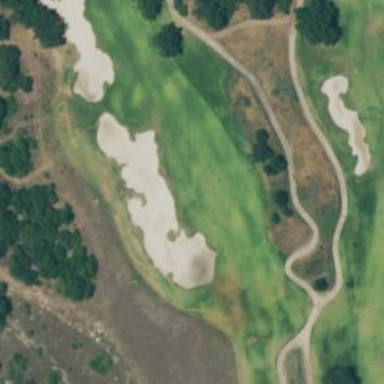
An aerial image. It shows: Sandy area is golf bunker.